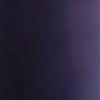
Label: space